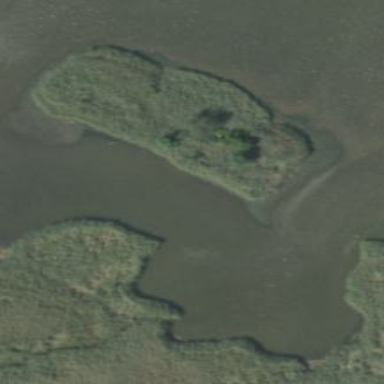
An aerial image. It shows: Islet within marsh wetland area.